Question: I have a textbox which sends some commands to an instrument. I added the AutoComplete feature to this textbox and things are going easier now.
What I am thinking to improve this, is to add a possibility that when user enters a command (just a text) while AutoComplete finds a match it also shows a description for that command.
At the moment, I have all the AutoComplete strings in a text file and I load it when the application starts. The textfile contains lines like this:
'''
*IDN? #Query the instrument for identification
*RST #Resets the instrument
'''
So what is happening in my application is that because AutoComplete is in 'SuggestAppend' mode, the description of command also gets into the textbox (this will be the same if I only put it in 'Suggest' mode)
What I need to know is how to force the AutoComplete to append the text while its
1. Does not add any text starting from # char while appending the suggested text
2. Trim() the text to avoid that spaces you see in the textfile source
Ok, I think the only way is to make a new class and inherit from 'AutoCompleteStringCollection' And in this new class, somehow override the reponsible method for returning (appending) suggested text. I really have no idea what should I do:
'''
class MyAutoCompleteCollection : AutoCompleteStringCollection
{
//How to override Get function of AutoCompleteStringCollection class?
//It is not avilable to override :(
}
'''
I found out that methods in 'AutoCompleteStringCollection'are not overridable. I am looking for a way to change the way the '[]' method (to be honest I do not know what to call it!) works. Does someone have any idea about this?

When the text without #DESC goes into the textbox, I have a event handler for KeyDown which will transfer the command to the instrument.
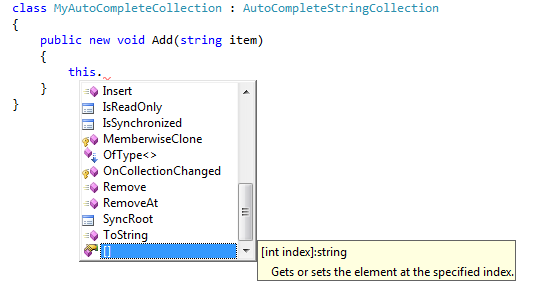
Answer: Rather than trying to battle the autocomplete functionality that Microsoft has implemented, I strongly suggest that you use a multi-column combobox instead.
All of the ones that we have used support auto-completion, so you can store your command in the first column and have it be your value and then store your description in the second column.
There are a tremendous number of controls available for purchase (Infragistics, Intersoft, Syncfusion, etc) and you can probably find free or self-built versions on various sites such as CodeProject.
Going this route should save you a lot of time.